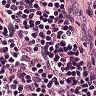
Metastatic tissue present: no